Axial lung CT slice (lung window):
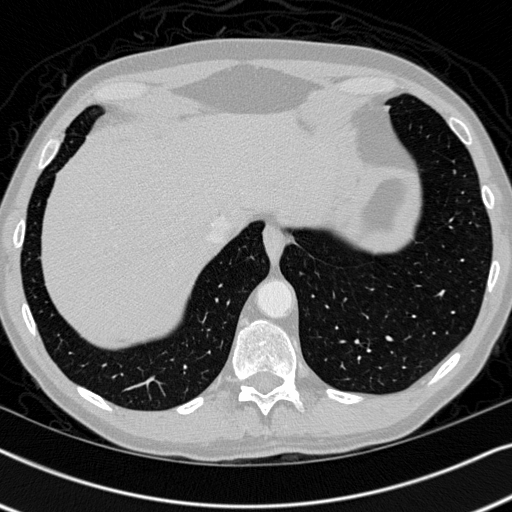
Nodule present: no